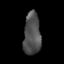
Tissue: lung
Cell type: Epithelial cells
Senescence score: 0.2272
Nuclear area (px): 707
Mean DAPI intensity: 79.902